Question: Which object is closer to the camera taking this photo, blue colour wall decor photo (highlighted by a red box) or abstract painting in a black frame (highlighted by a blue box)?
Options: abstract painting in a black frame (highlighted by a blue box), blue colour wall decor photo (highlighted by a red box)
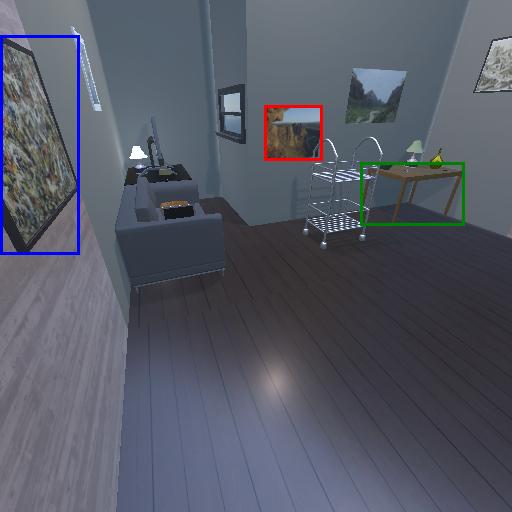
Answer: abstract painting in a black frame (highlighted by a blue box)